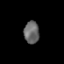
Tissue: prostate
Cell type: T cells
Senescence score: 0.3024
Nuclear area (px): 330
Mean DAPI intensity: 104.464